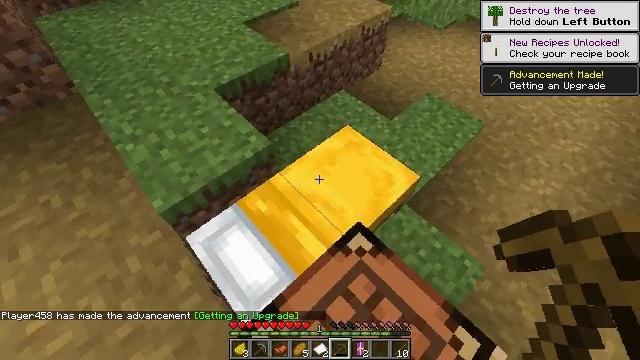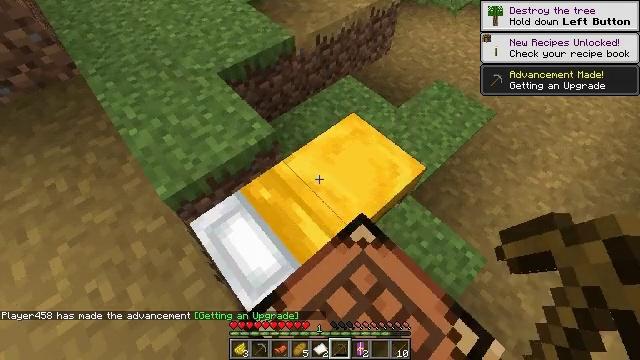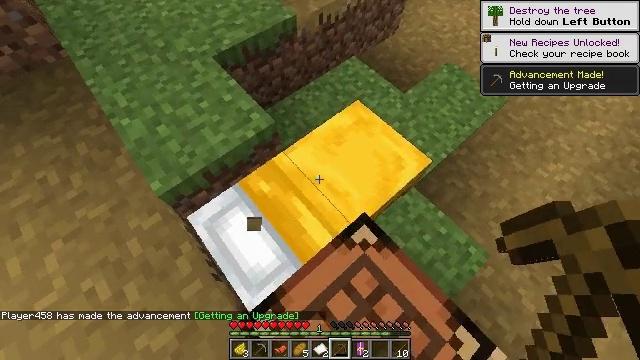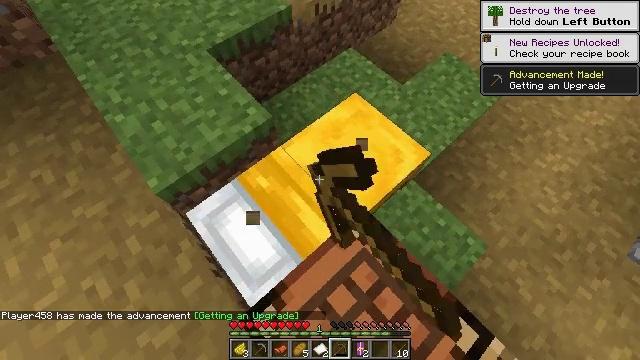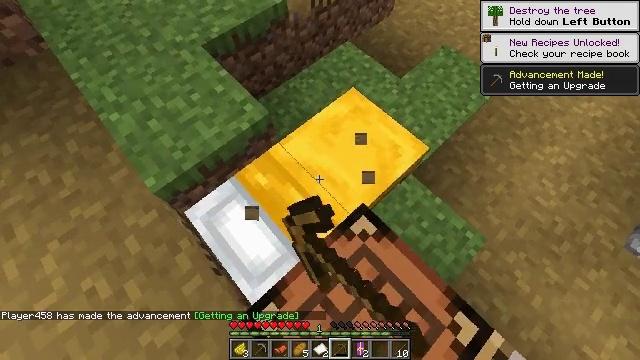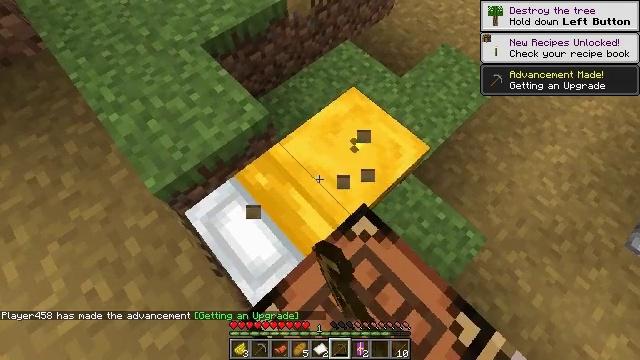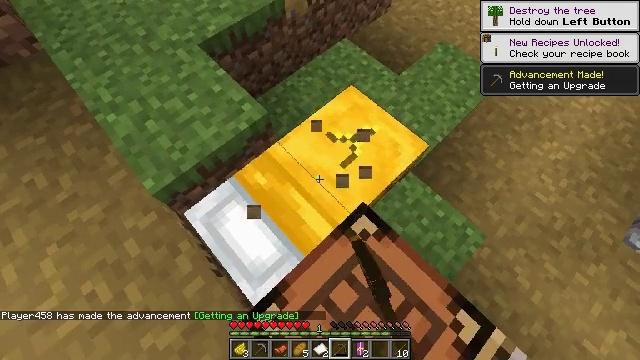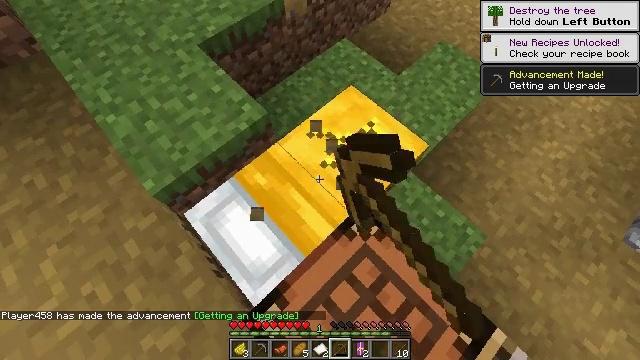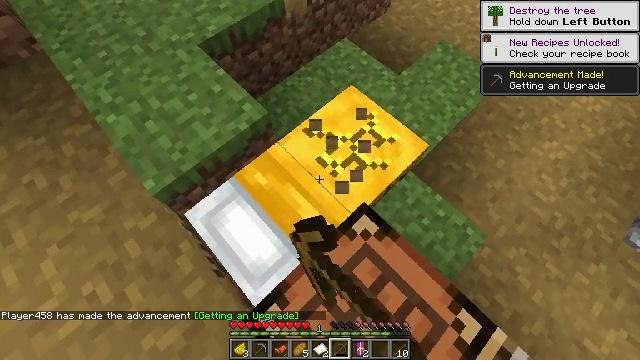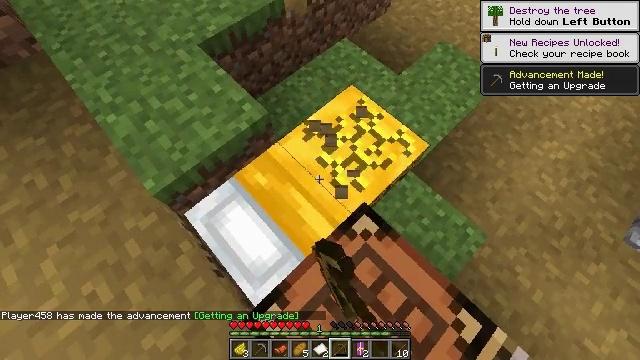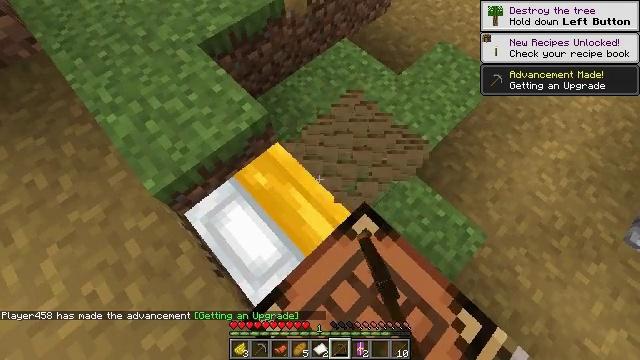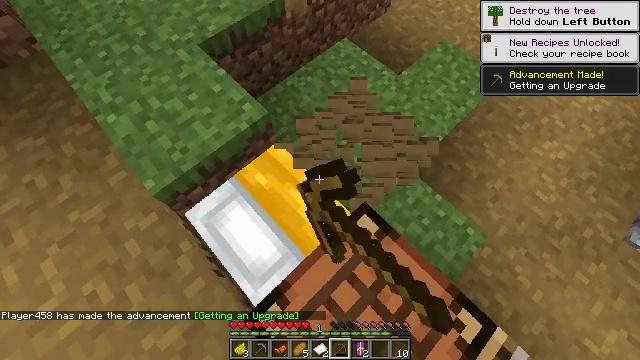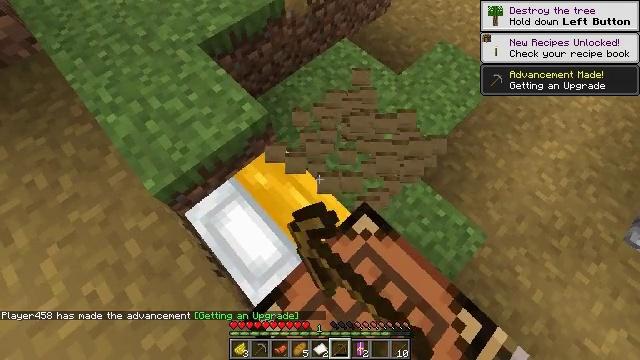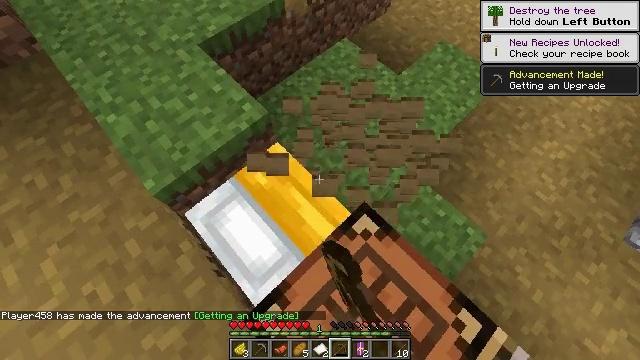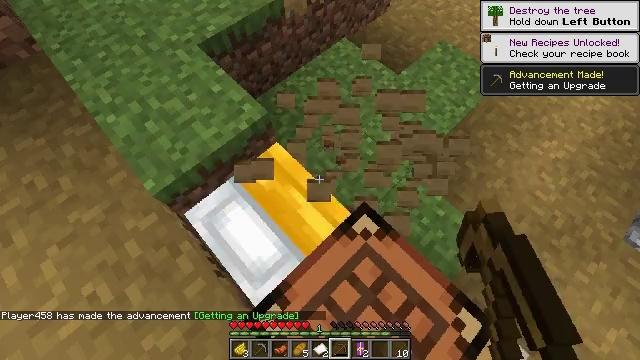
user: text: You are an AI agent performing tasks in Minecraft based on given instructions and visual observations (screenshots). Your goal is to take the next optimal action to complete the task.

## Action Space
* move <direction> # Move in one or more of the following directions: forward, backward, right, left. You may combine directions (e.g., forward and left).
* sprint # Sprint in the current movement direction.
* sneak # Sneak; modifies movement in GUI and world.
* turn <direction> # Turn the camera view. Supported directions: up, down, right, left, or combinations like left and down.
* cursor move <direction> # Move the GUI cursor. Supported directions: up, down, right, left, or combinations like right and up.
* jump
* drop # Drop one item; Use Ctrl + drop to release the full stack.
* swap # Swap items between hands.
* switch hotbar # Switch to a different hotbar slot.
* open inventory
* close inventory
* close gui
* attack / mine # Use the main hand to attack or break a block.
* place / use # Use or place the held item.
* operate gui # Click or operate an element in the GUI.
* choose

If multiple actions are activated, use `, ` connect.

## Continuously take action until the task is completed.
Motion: motion action
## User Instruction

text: Destroy the yellow bed to recycle it.
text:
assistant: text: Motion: turn left and down
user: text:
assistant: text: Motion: turn down, attack / mine
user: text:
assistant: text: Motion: turn down, attack / mine
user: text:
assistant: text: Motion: turn down, attack / mine
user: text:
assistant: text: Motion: attack / mine
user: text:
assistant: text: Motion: attack / mine
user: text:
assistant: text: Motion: attack / mine
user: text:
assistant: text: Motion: attack / mine
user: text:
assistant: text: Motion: attack / mine
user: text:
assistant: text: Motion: attack / mine
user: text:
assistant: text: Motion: attack / mine
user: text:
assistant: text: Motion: attack / mine
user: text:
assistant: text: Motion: attack / mine
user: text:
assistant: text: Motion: attack / mine
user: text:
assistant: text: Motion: attack / mine